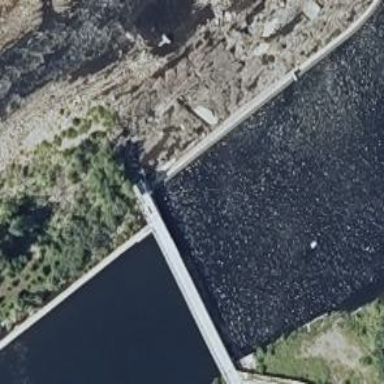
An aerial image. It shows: Dam along waterway.